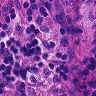
Metastatic tissue present: no